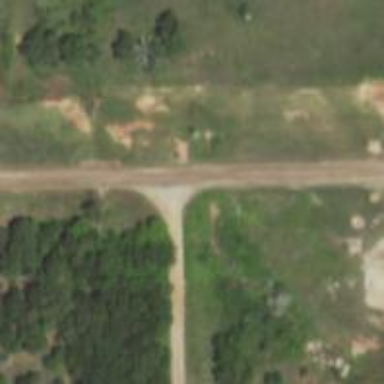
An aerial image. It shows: Unclassified road.